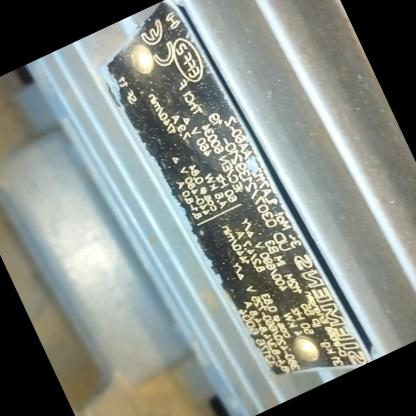
Klasa: tabliczka-znamionowa